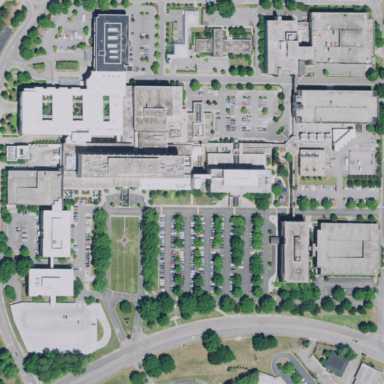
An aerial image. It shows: Hospital providing healthcare services.